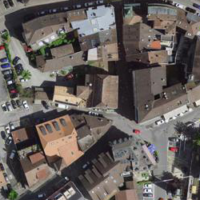
EUNIS habitat code: 54
Species observed at this site:
Portulaca oleracea